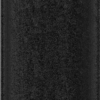
Label: dusty